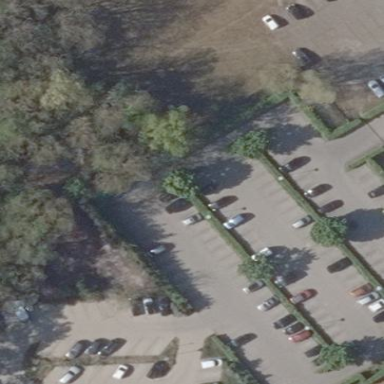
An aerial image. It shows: Parking area.